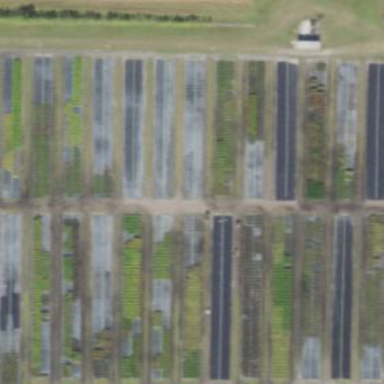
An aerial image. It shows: Plant nursery cultivating trees.